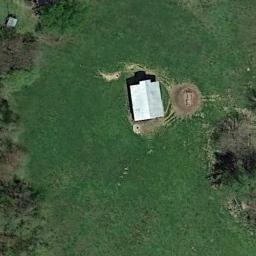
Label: sparse_residential